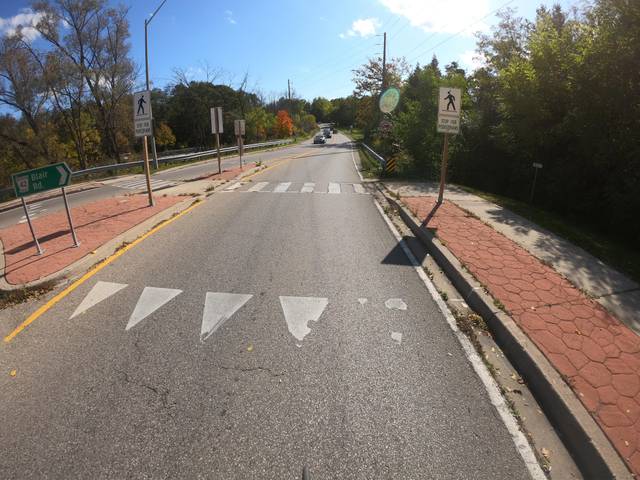
Region: Canada
Coordinates: 43.386, -80.39